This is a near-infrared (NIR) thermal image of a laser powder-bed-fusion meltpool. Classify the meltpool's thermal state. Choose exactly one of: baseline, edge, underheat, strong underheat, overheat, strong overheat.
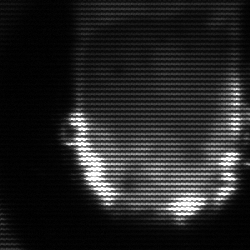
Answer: strong underheat